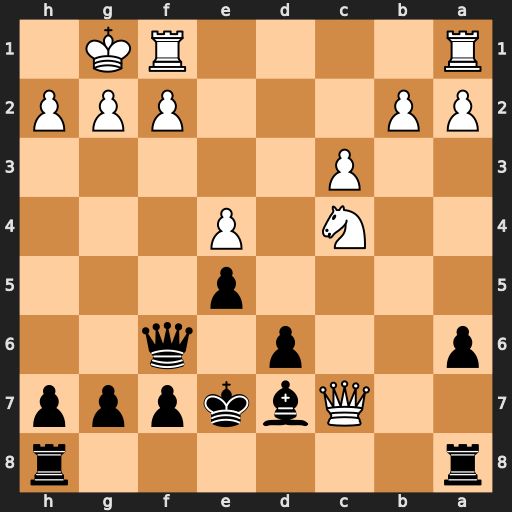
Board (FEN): r6r/2Qbkppp/p2p1q2/4p3/2N1P3/2P5/PP3PPP/R4RK1
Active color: b
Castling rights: -
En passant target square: -
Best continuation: Rac8 Qxd6+ Qxd6 Nxd6 Kxd6